Aerial crown-view tile of a tropical tree (Barro Colorado Island, Panama), acquired 20250915:
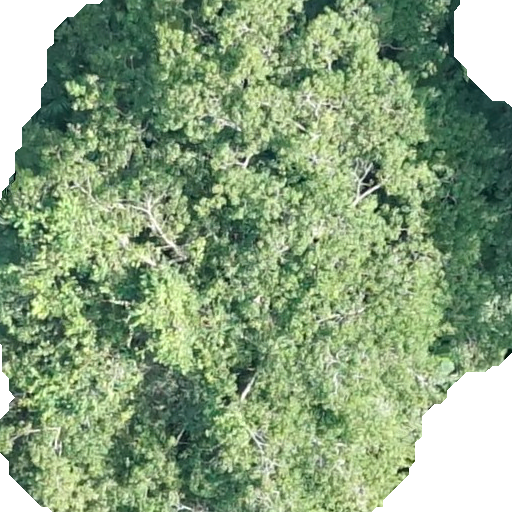
Species: Hura crepitans
GBIF accepted scientific name: Hura crepitans
Crown area: 415.0 m²